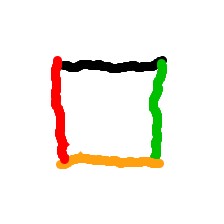
Shape: square